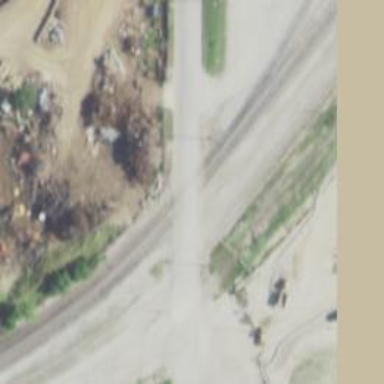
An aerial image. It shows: Railway level crossing.